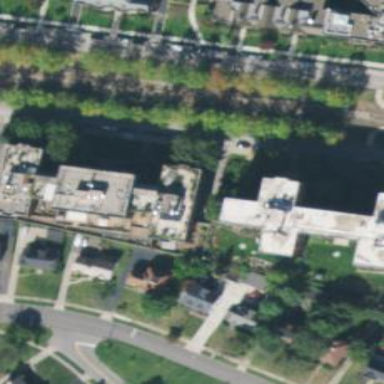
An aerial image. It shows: View of apartment building.